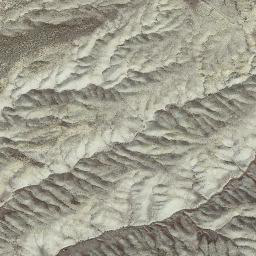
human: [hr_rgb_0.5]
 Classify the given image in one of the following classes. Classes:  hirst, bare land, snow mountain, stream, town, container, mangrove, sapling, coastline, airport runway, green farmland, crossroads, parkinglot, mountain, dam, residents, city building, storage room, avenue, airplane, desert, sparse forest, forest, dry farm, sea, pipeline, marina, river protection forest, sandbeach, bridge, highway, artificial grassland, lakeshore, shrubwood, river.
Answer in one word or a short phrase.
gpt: mountain